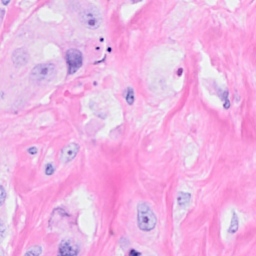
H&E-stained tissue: Breast